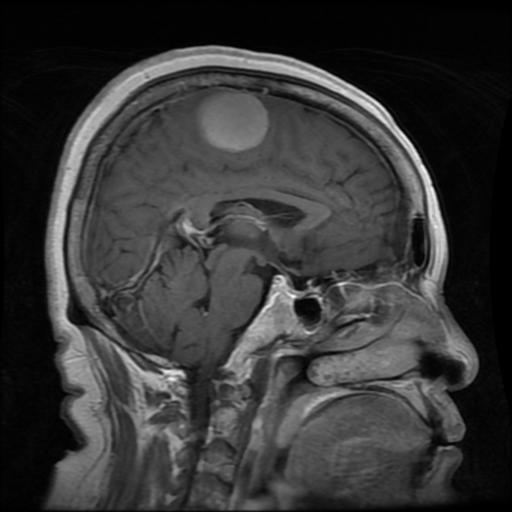
Label: meningioma